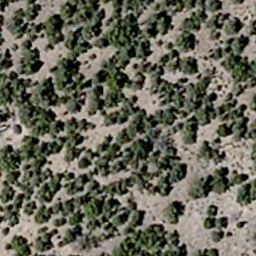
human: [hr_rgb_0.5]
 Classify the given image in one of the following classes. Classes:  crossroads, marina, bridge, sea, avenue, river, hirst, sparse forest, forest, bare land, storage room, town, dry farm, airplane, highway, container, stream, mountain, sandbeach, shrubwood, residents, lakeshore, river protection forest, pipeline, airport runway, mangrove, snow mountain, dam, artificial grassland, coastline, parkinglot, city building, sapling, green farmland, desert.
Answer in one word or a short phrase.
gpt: sparse forest